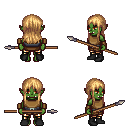
a pixel art fantasy rpg character, female body template, orc, green skin, leather chest armor, gold greaves, light blonde unkempt hairstyle, leather bracers, black shoes, spear, four views (front, back, left, right), 2x2 character sprite sheet, small pixel art, hard edges, no anti-aliasing